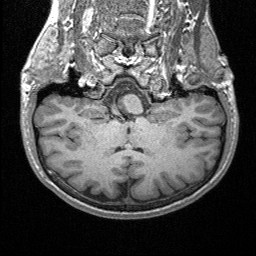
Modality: T1w
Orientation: sagittal